An envelope spectrum derived from a bearing vibration measurement is shown; the reference markers locate BPFO, BPFI, BSF and FTF for this bearing geometry and shaft speed. Classify the bearing condition as one of: normal, inner_race, outer_race, ball.
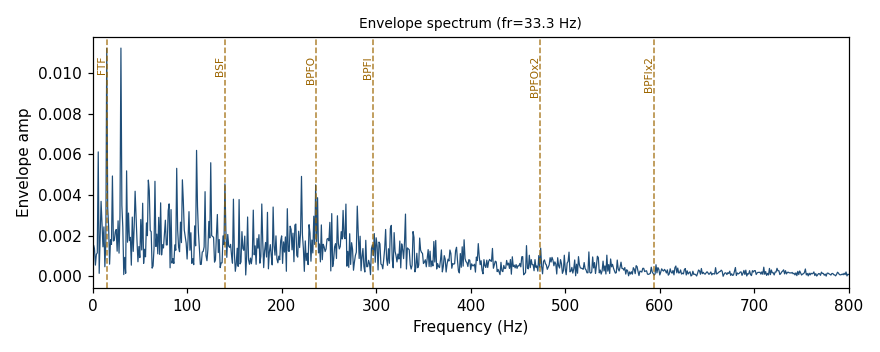
Answer: ball